Aerial crown-view tile of a tropical tree (Barro Colorado Island, Panama), acquired 20250715:
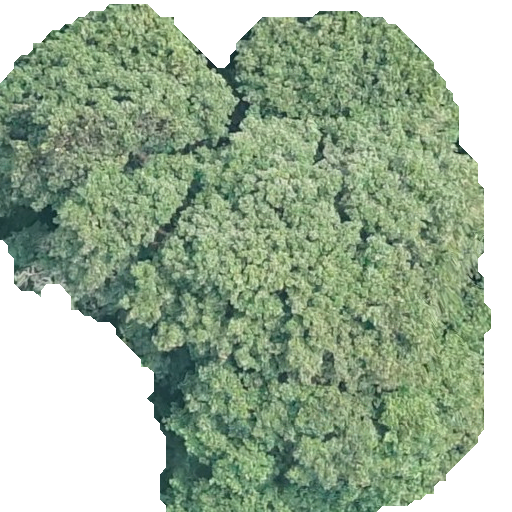
Species: Prioria copaifera
GBIF accepted scientific name: Prioria copaifera
Crown area: 300.817 m²